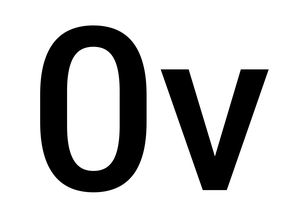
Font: Roboto_Medium